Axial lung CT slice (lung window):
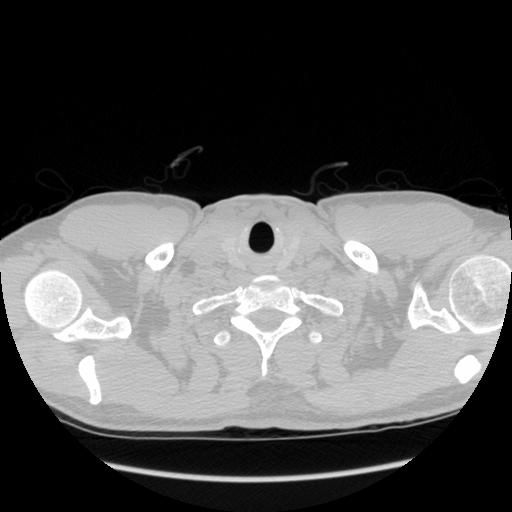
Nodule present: no